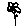
Label: flower